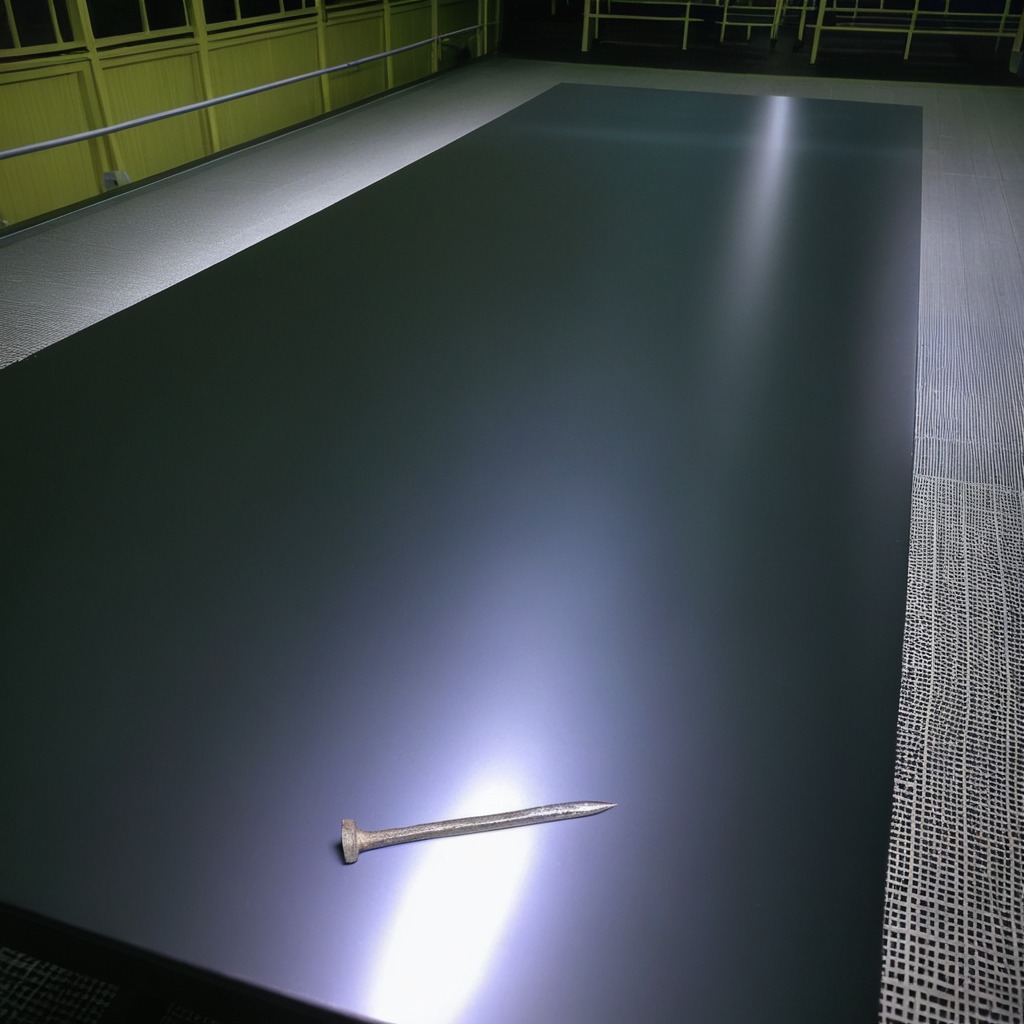
An iron nail is lying on the clean empty table in a railway signal maintenance room.